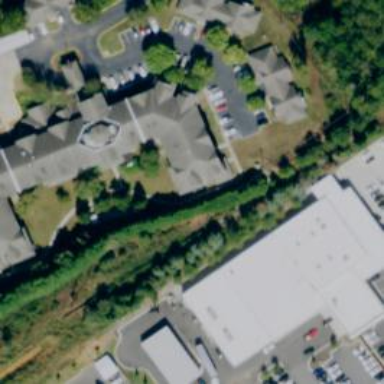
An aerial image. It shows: Building that houses car shop.